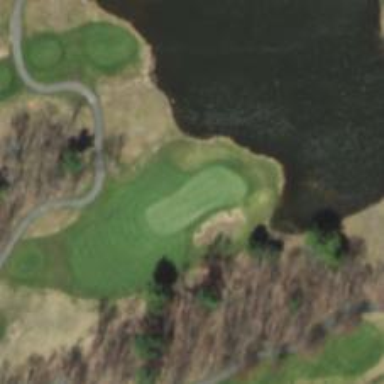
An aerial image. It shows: View of golf hole.